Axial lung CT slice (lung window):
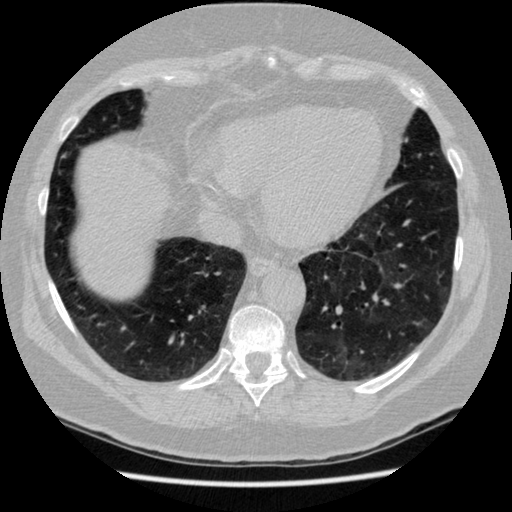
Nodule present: no